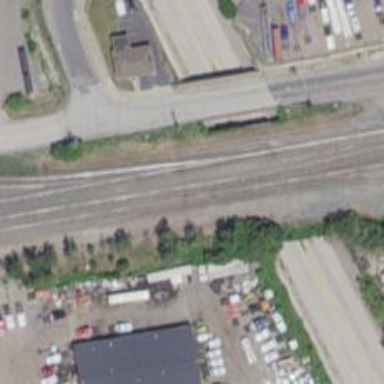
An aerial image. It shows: Railway yard.